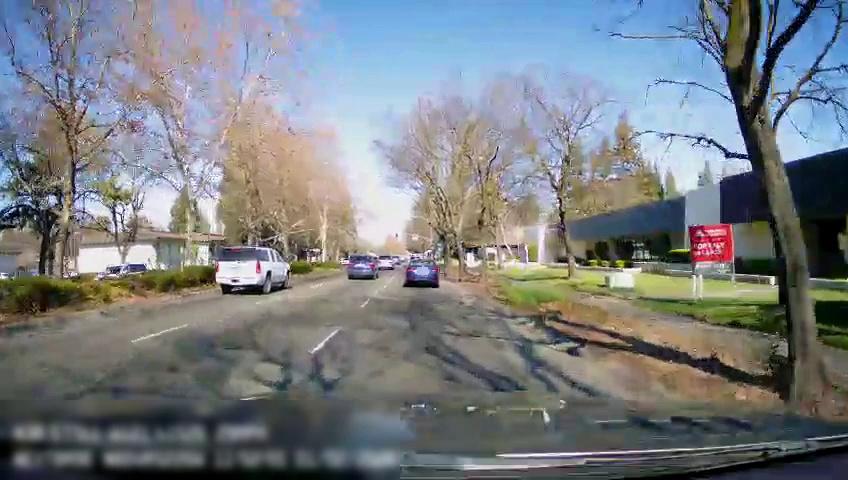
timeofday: Day
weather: Sunny
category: Drivable Space
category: Vehicles | Truck
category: Vehicles | SUV
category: Vehicles | Car
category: Vehicles | Car
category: Vehicles | SUV
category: Lanes | Alternate Lane
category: Lanes | Current Lane